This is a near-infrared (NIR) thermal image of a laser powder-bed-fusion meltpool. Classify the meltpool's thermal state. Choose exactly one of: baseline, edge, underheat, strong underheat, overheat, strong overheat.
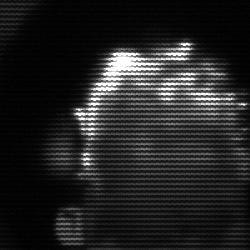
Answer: baseline